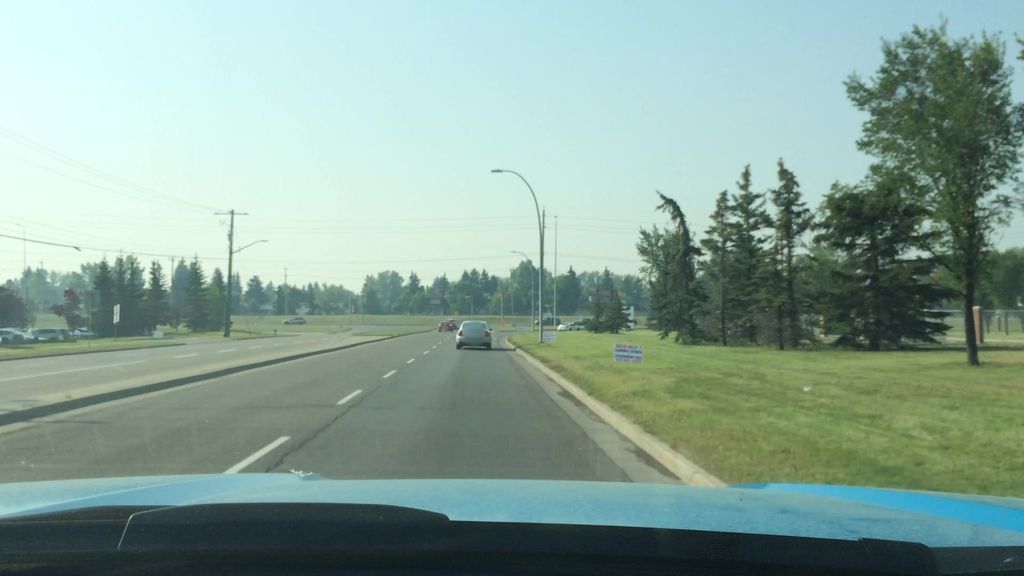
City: calgary